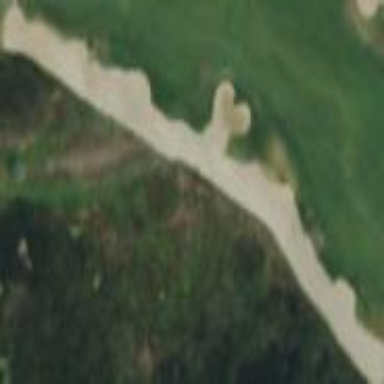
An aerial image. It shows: Golf bunker filled with natural sand.